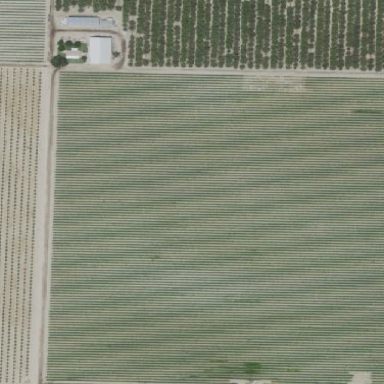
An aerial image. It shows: Beautiful vineyard in the countryside.